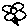
Label: flower